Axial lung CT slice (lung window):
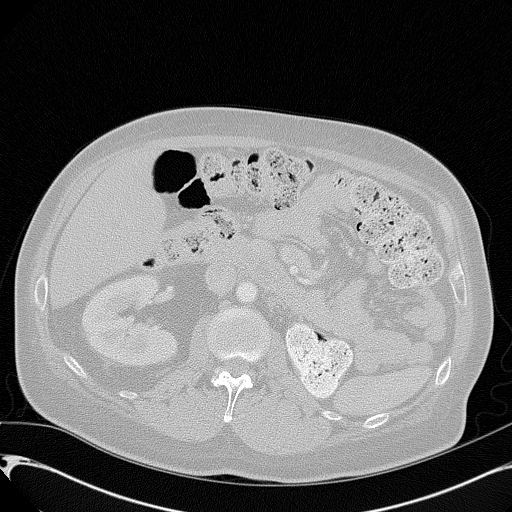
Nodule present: no